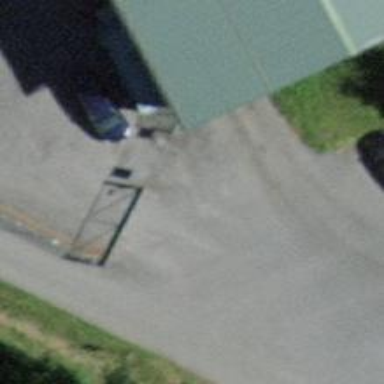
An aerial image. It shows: Gate.